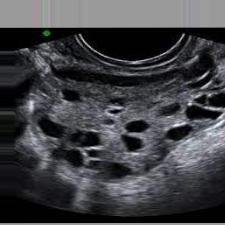
Label: infected